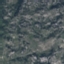
Land use / land cover: HerbaceousVegetation